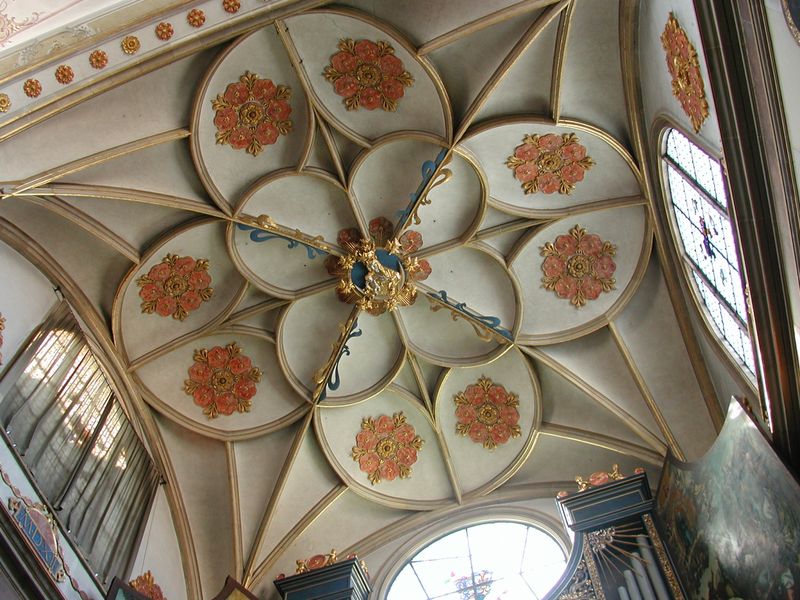
Titel: Augsburg, St. Anna, Fuggerkapelle
Standort: Augsburg, St. Anna, Fuggerkapelle (EU - D - B)
Schlagwörter: blau, gemälde, blumen, fenster, glas, licht, rot, muster, vorhang, gold, decke, rosa, rund, saal, kuppel, jugendstil, stuck, foto, spiel, sterne, gebilde, schlussstein, orgel, maria, römisch, blumne, römische ziffern, plafon